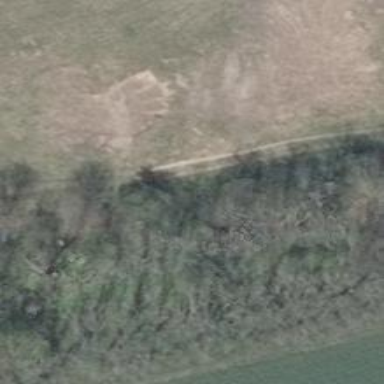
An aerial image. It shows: Grass track.